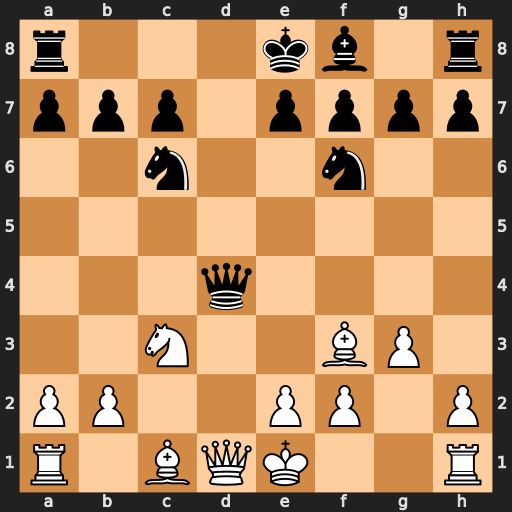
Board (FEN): r3kb1r/ppp1pppp/2n2n2/8/3q4/2N2BP1/PP2PP1P/R1BQK2R
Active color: w
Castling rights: KQkq
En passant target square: -
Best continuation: Bxc6+ bxc6 Qxd4